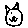
Label: cat